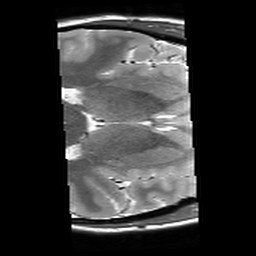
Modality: T2starw
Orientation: axial
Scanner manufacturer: siemens
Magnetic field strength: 3 T
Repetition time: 8.1 s
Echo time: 0.05 s